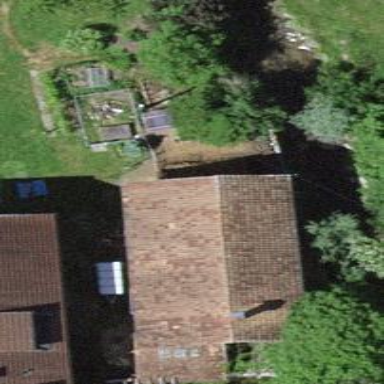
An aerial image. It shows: Rural barn.